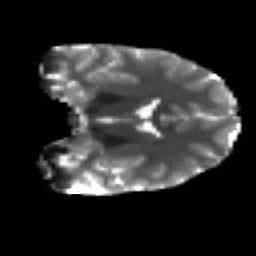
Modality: T2w
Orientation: coronal
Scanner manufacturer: ge
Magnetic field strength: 3 T
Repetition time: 7.98 s
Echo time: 0.0701 s